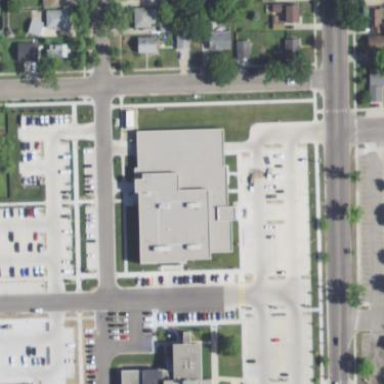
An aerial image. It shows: Police building.